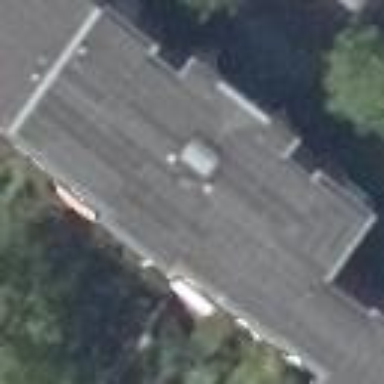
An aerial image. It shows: Apartment building with flat roof.